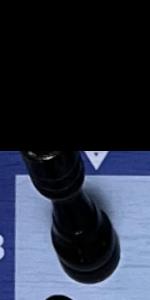
Label: Rook_Black